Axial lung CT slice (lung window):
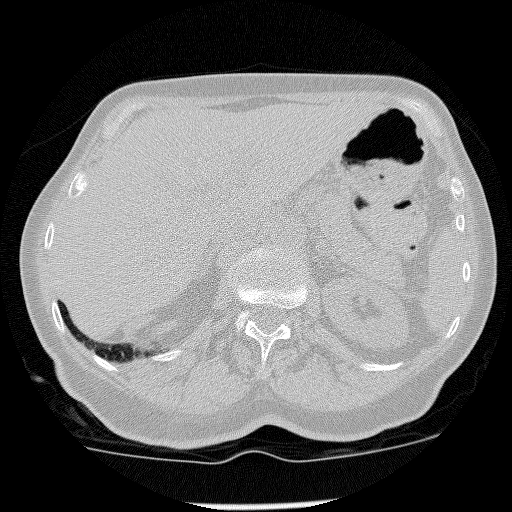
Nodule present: no